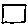
Label: square